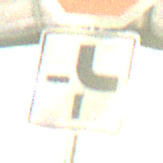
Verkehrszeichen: VerlaufVorfahrtsstrasse4
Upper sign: Stop
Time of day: MorningAfternoon
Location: Roofed (Special)
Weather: NotSpecified
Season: NotSpecified
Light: Artificial